Question: I am trying to add actionbarsherlock to my project. This is a huge project most of the code is written. I have imported actionbarsherlock to my workspace, and when I try to add it as a library to my project eclipse "just forgets" that I added the actionbarsherlock.

When I enter this screen again, the reference to actionbarsherlock project is gone! What is wrong with eclipse? Caveman-tool..
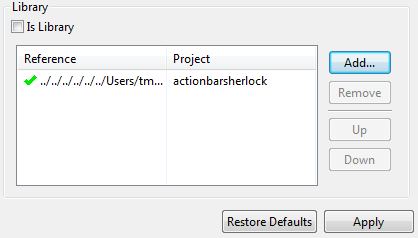
Answer: Have you checked the file permissions on the 'project.properties' file?
That is where all references to library projects are kept. My guess is that it can't write the changes to the file.